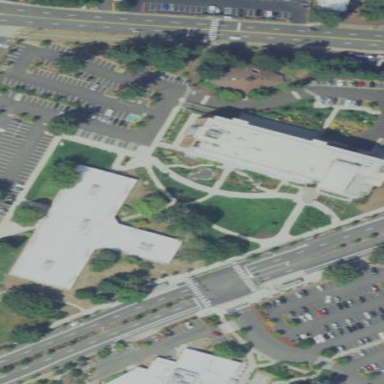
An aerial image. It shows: College building.